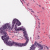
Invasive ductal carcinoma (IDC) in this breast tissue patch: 0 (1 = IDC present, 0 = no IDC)